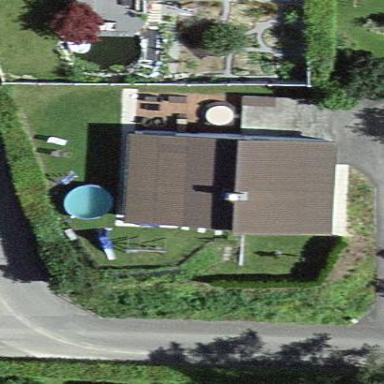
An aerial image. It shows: Residential building.